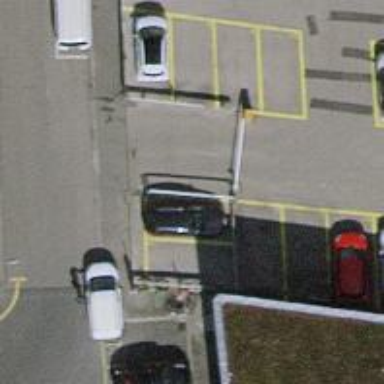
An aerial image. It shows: Lift gate barrier.